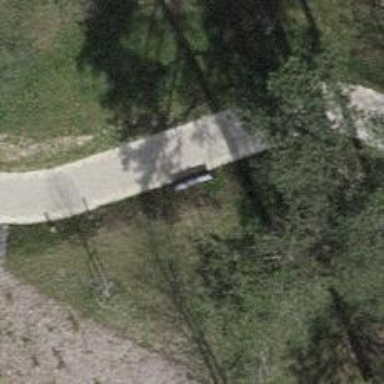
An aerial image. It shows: Bench for seating.